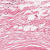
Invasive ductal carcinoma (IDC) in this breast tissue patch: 0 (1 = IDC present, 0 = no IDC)